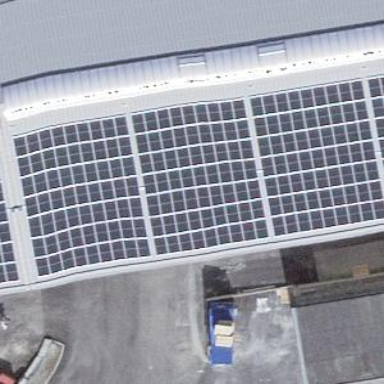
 consisting of solar photovoltaic panels."